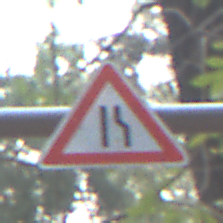
Verkehrszeichen: EinseitigVerengteFahrbahnRechts
Umgebung: Outdoor, Nature
Tageszeit: SunriseSunset
Wetter: NotSpecified
Licht: Natural
Jahreszeit: Autumn
Kontrast: MediumContrast